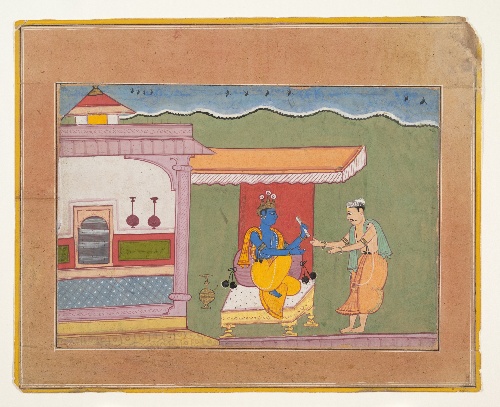
Date: ca. 1610
Object type: Folio
Classification: Paintings
Medium: Ink and opaque watercolor on paper
Culture: India (Rajasthan, Bikaner)
Dimensions: 6 3/4 x 9 7/8 in. (17.1 x 25.1 cm)
Department: Asian Art
Credit line: Gift of Mr. and Mrs. Peter Findlay, 1977
Accession year: 1977
Repository: Metropolitan Museum of Art, New York, NY
Tags: Krishna|Men